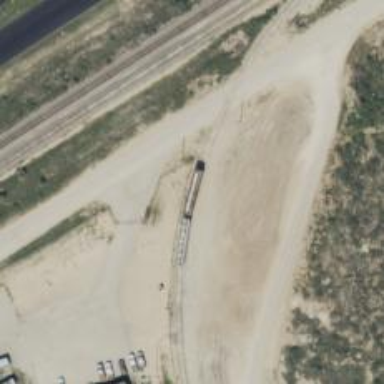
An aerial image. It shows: Railway spur service.